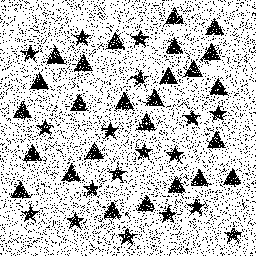
Squares: 0
Triangles: 26
Stars: 18
Total shapes: 44